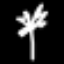
Label: palm tree